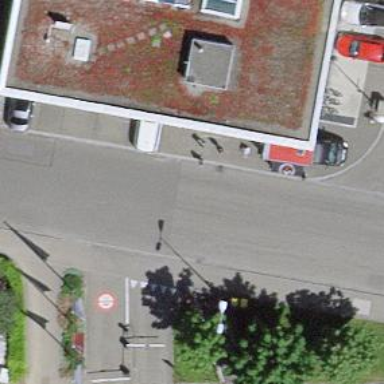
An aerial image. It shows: Charging station.